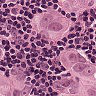
Metastatic tissue present: yes